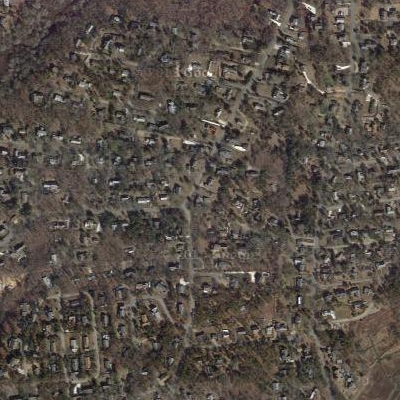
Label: fResident